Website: apple
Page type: account-dashboard
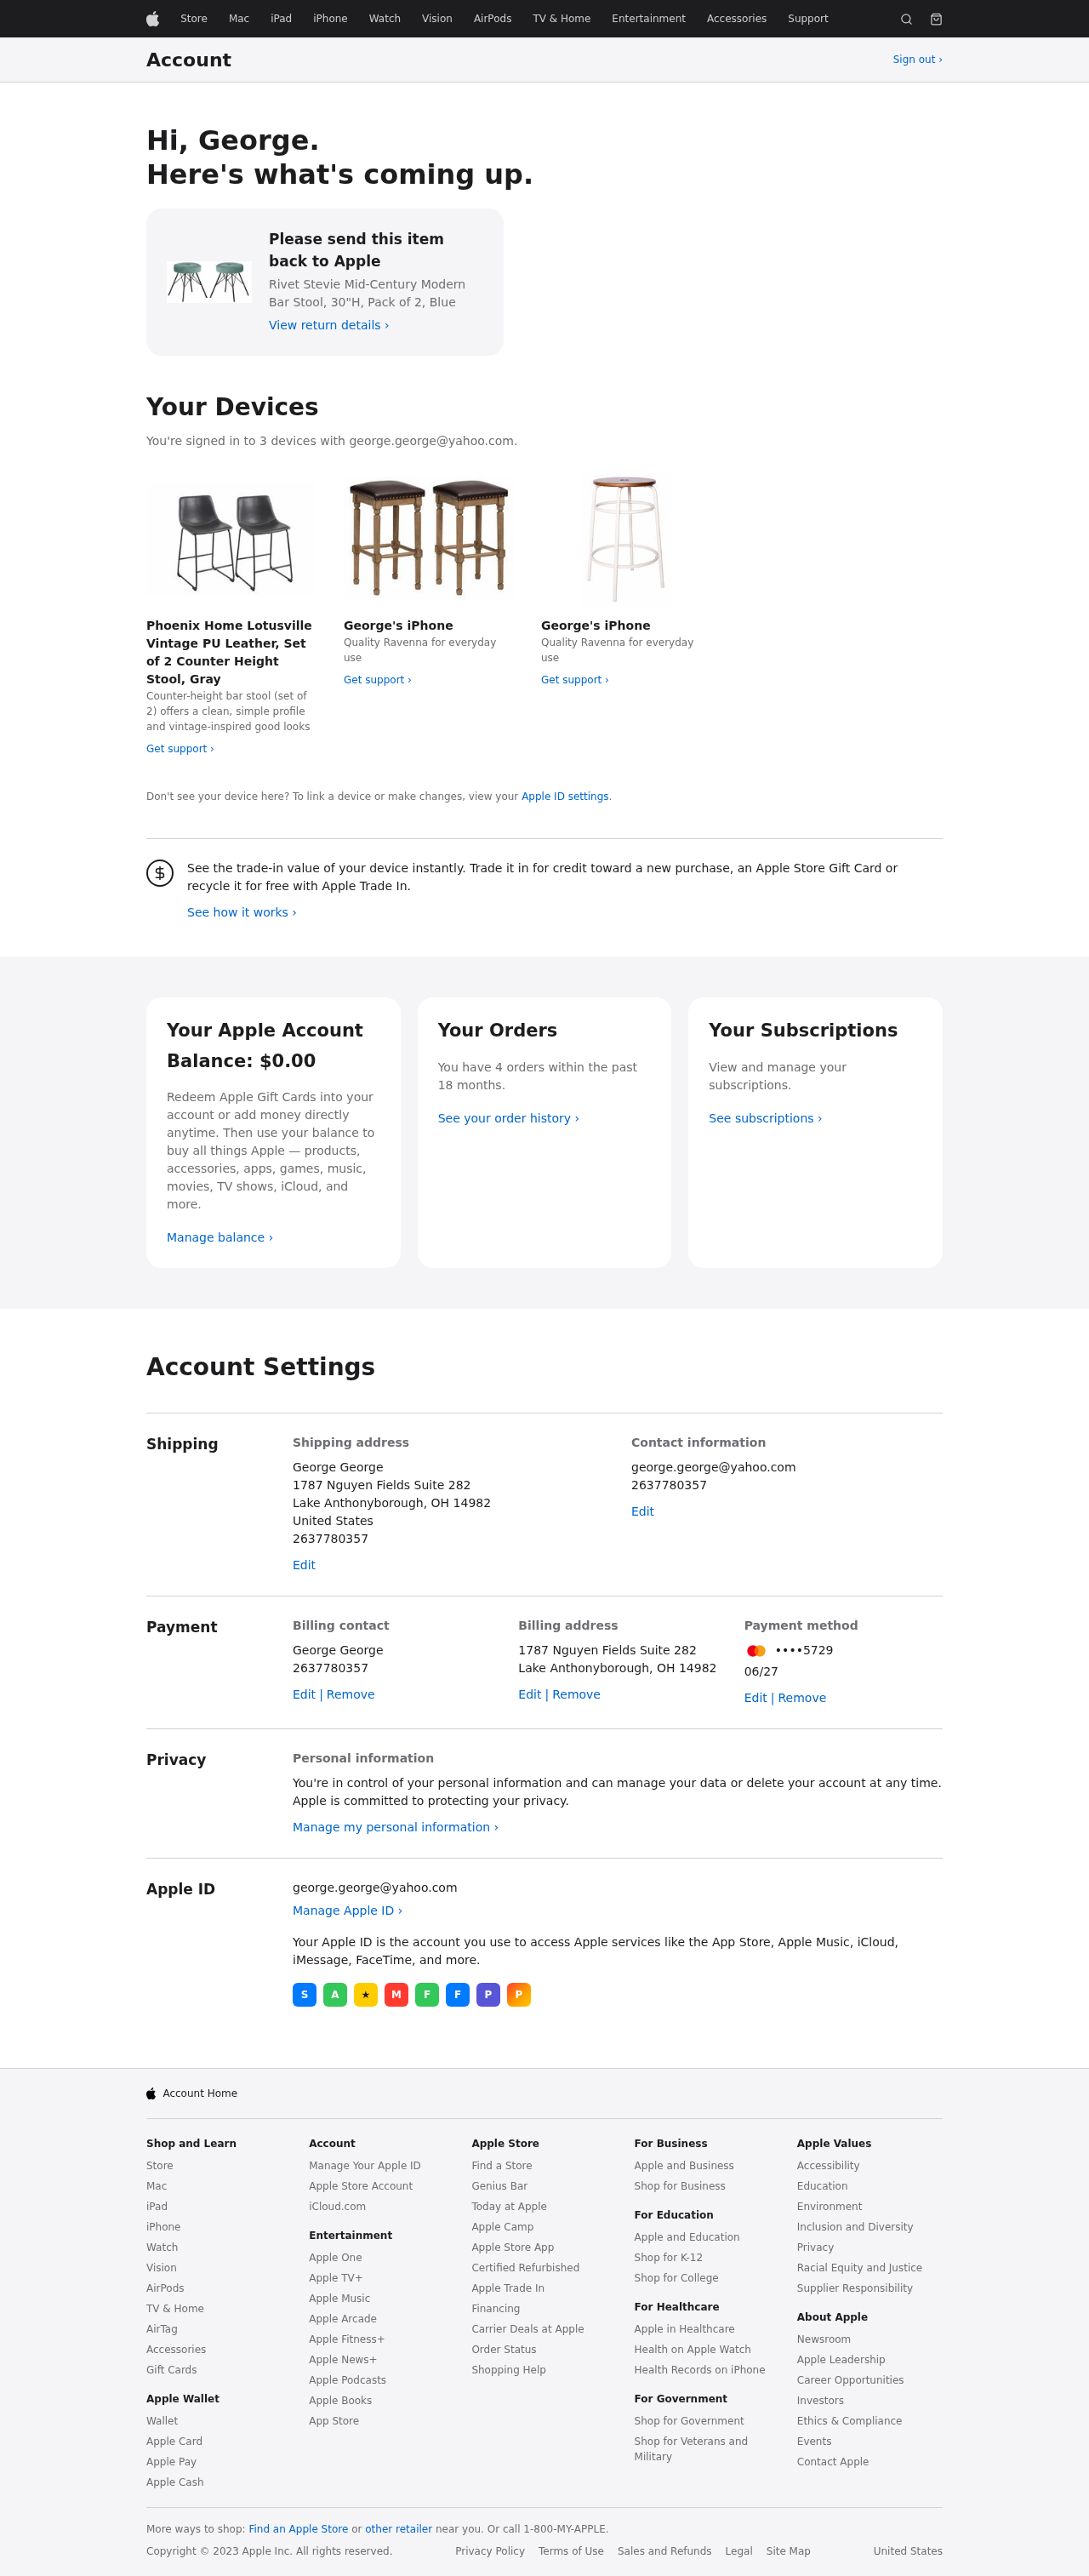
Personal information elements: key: PII_CITY_STATE_ZIP
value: Lake Anthonyborough, OH 14982
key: PII_EMAIL
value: george.george@yahoo.com
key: PII_FIRSTNAME
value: George
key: PII_FULLNAME
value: George George
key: PII_PHONE
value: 2637780357
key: PII_STREET
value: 1787 Nguyen Fields Suite 282
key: PII_EMAIL2
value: george.george@yahoo.com
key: PII_EMAIL3
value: george.george@yahoo.com
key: PII_PHONE_LINE
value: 0357
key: PII_PHONE_SUFFIX
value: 0357
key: PII_PHONE2
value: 2637780357
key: PII_PHONE3
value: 2637780357
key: PII_PHONE_NUMERIC
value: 2637780357
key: PII_PHONE2_NUMERIC
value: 2637780357
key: PII_PHONE3_NUMERIC
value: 2637780357
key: PII_PHONE_DIGITS
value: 2637780357
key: PII_PHONE_LAST4
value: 0357
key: PII_LASTNAME
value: George
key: PII_FULLNAME2
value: George George
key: PII_FULLNAME3
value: George George
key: PII_FIRSTNAME2
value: George
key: PII_FIRSTNAME3
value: George
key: PII_LASTNAME2
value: George
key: PII_LASTNAME3
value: George
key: PII_FIRSTNAME_DERIVED
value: George
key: PII_LASTNAME_DERIVED
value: George
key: PII_FULLNAME_DERIVED
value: George George
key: PII_NAME_FULL_DERIVED
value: George George
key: PII_CITY
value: Lake Anthonyborough
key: PII_STATE_ABBR
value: OH
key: PII_POSTCODE
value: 14982
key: PII_POSTCODE_FULL
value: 14982
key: PII_CITY_STATE
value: Lake Anthonyborough, OH
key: PII_POSTCODE_NUMERIC
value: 14982
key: PII_CARD_LAST4
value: ••••5729
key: PII_CARD_EXPIRY
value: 06/27
Product elements: key: PRODUCT1_NAME
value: Rivet Stevie Mid-Century Modern Bar Stool, 30"H, Pack of 2, Blue
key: PRODUCT2_DESC
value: Counter-height bar stool (set of 2) offers a clean, simple profile and vintage-inspired good looks
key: PRODUCT2_NAME
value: Phoenix Home Lotusville Vintage PU Leather, Set of 2 Counter Height Stool, Gray
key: PRODUCT3_DESC
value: Quality Ravenna for everyday use
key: PRODUCT4_DESC
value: Quality Ravenna for everyday use
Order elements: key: ORDER_COUNT
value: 4
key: ORDER_HISTORY_MONTHS
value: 18
Other elements: key: NUM_DEVICES
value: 3
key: ACCOUNT_BALANCE
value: $0.00